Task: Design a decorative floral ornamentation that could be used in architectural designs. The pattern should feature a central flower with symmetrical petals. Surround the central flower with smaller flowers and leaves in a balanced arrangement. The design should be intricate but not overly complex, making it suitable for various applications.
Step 1735:
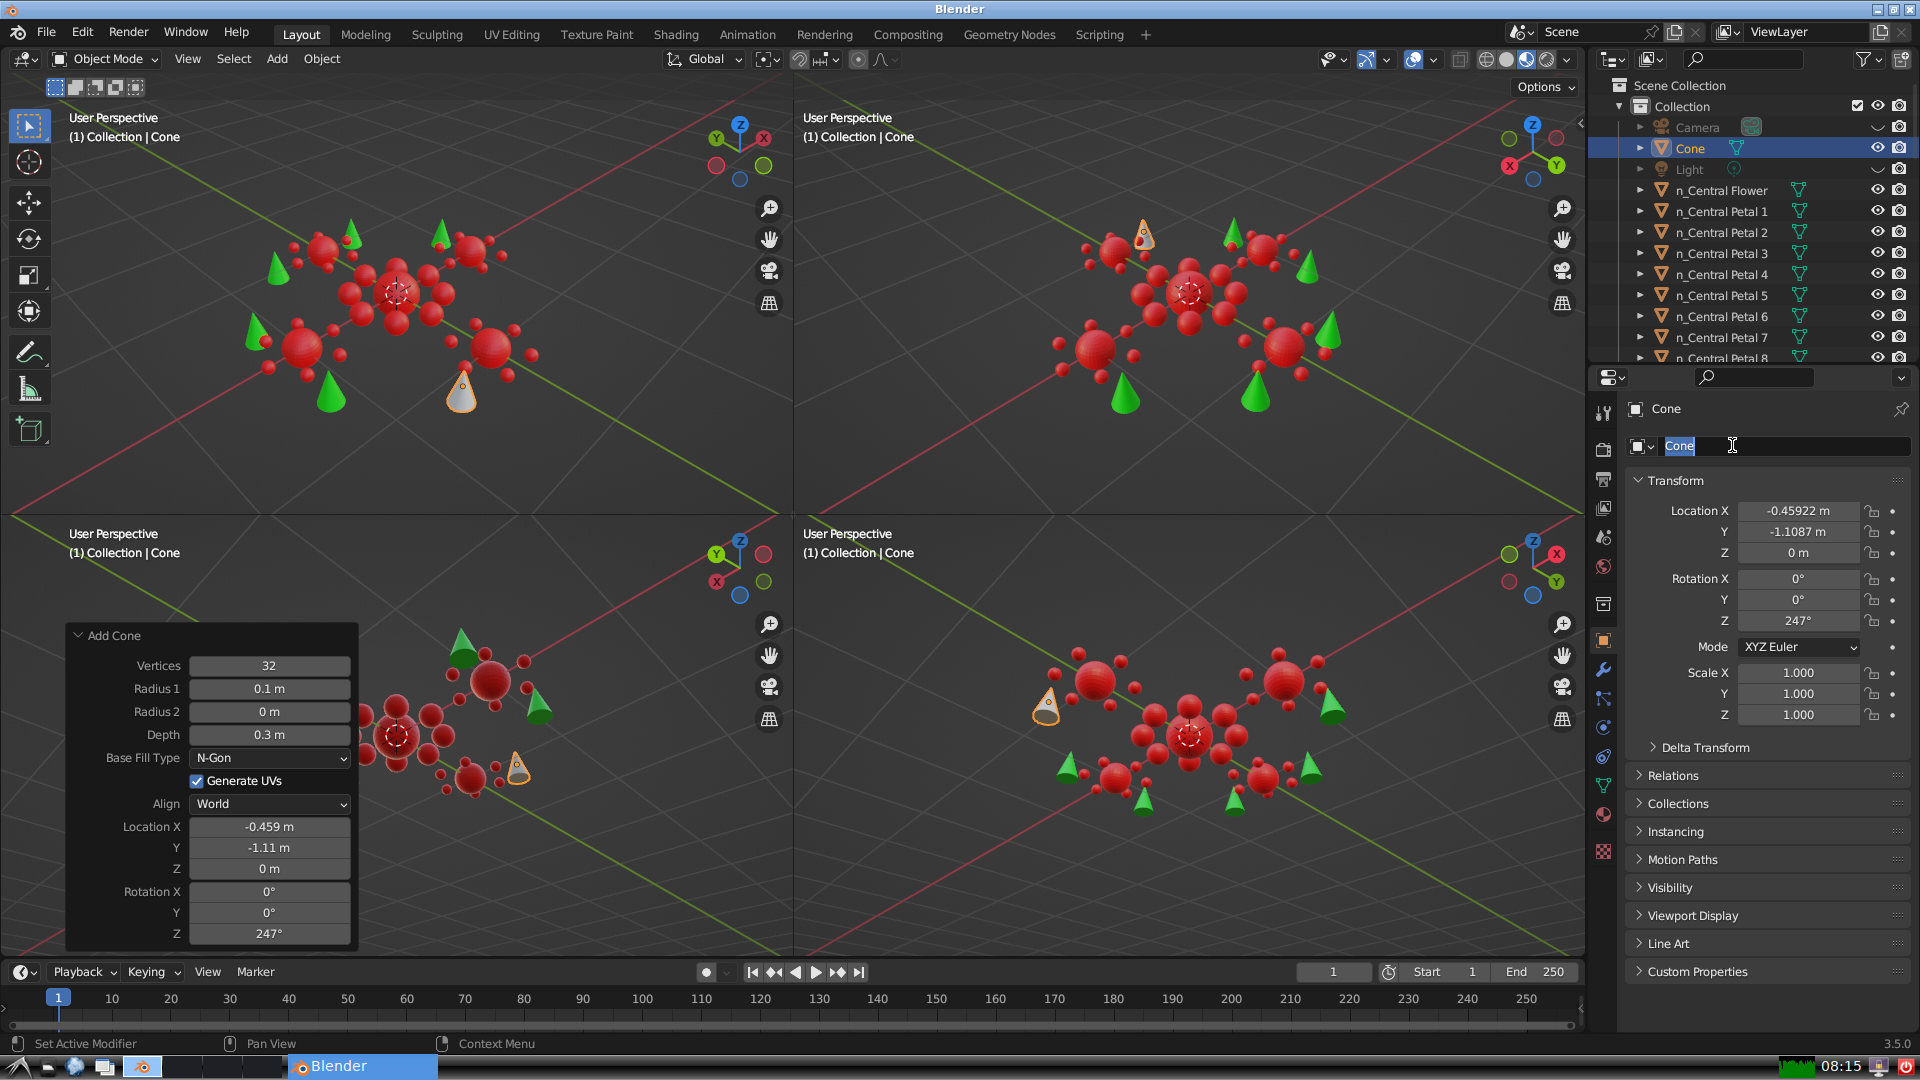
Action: input_text: n_Leaf 6